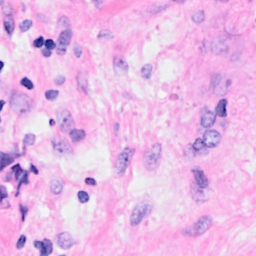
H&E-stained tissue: Breast